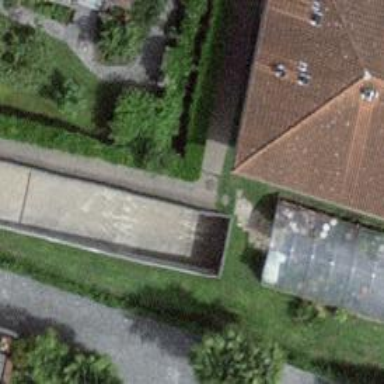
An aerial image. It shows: Parking entrance.